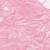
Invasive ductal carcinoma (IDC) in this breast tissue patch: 0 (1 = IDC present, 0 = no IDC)